Question: Count the number of objects in the diagram.
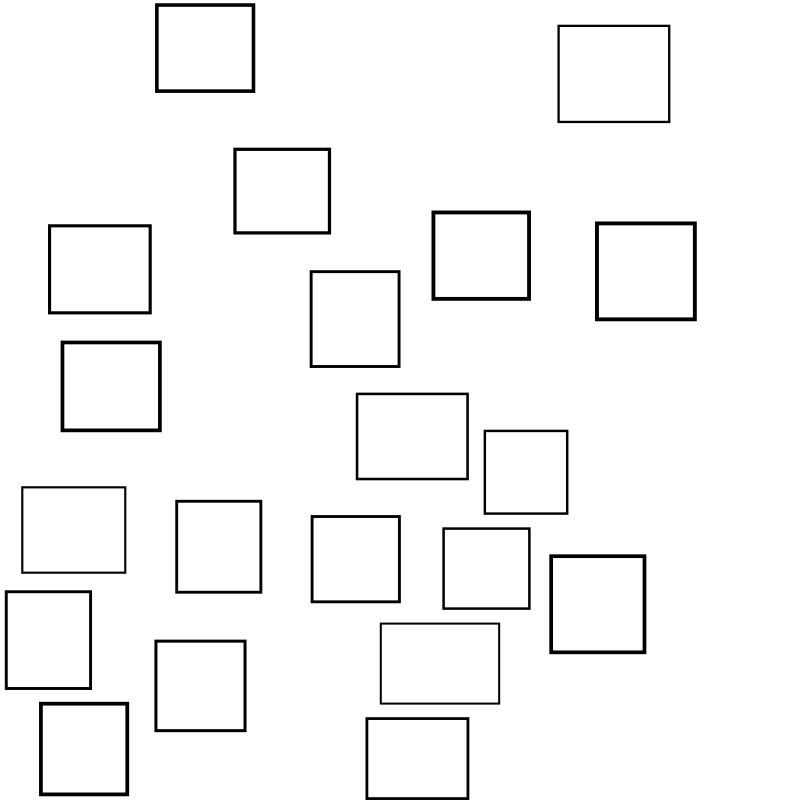
Answer: 20